Interaction volume radius: 5 \u00c5
Interaction volume height: 20 \u00c5
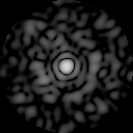
Disorder parameter: 0.8266